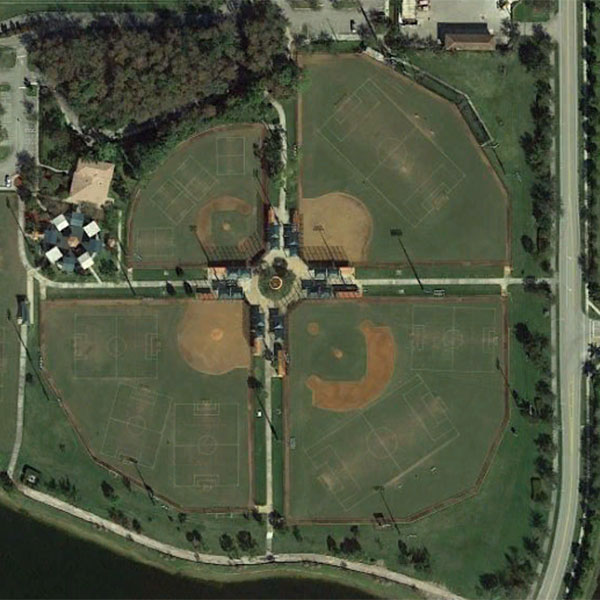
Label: BaseballField